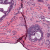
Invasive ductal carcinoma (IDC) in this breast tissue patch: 1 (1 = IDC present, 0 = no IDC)